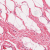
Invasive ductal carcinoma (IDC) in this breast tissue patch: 0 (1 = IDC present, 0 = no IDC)